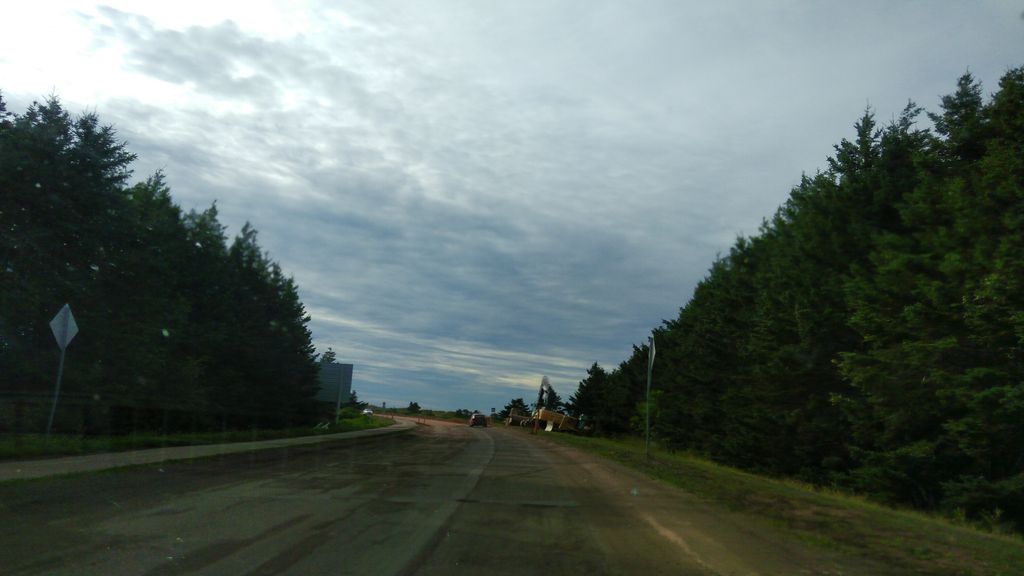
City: charlottetown